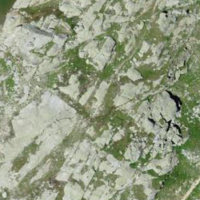
EUNIS habitat code: 48
Species observed at this site:
Eriophorum scheuchzeri